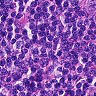
Metastatic tissue present: no